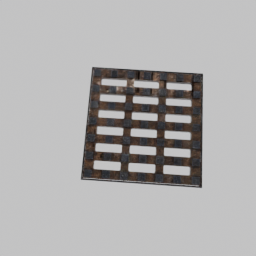
Label: mechanical